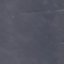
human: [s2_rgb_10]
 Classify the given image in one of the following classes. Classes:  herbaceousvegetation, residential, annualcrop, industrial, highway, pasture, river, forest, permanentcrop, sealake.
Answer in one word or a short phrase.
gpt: SeaLake